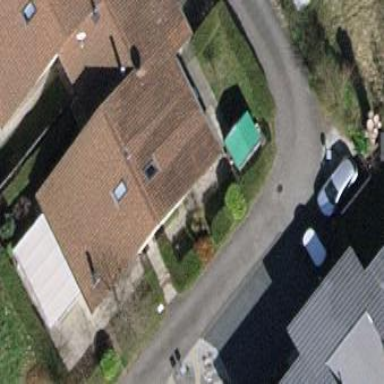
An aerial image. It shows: Semidetached house.